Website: walmart
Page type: customer-info-address
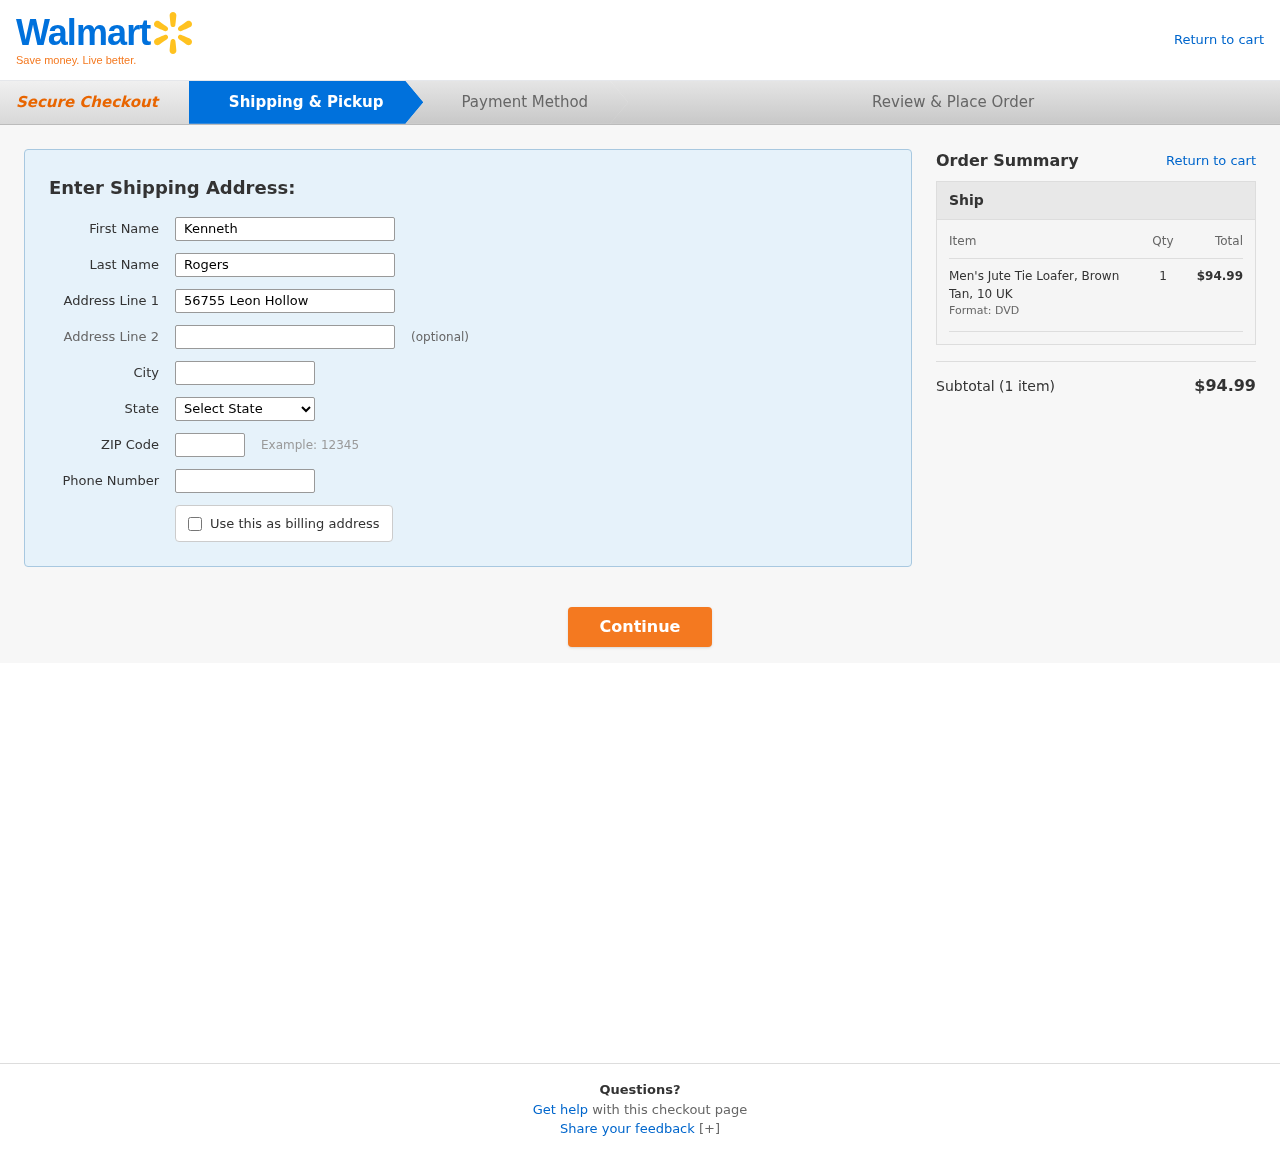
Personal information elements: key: PII_CITY
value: New Larryfurt
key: PII_FIRSTNAME
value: Kenneth
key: PII_LASTNAME
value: Rogers
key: PII_PHONE
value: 8959390084
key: PII_POSTCODE
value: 43402
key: PII_STATE
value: Alaska
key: PII_STREET
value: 56755 Leon Hollow
Product elements: key: PRODUCT1_NAME
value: Men's Jute Tie Loafer, Brown Tan, 10 UK
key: PRODUCT1_QUANTITY
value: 1
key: PRODUCT1_LINE_TOTAL
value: $94.99
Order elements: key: ORDER_NUM_ITEMS
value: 1
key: ORDER_SUBTOTAL
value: $94.99